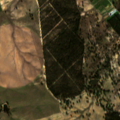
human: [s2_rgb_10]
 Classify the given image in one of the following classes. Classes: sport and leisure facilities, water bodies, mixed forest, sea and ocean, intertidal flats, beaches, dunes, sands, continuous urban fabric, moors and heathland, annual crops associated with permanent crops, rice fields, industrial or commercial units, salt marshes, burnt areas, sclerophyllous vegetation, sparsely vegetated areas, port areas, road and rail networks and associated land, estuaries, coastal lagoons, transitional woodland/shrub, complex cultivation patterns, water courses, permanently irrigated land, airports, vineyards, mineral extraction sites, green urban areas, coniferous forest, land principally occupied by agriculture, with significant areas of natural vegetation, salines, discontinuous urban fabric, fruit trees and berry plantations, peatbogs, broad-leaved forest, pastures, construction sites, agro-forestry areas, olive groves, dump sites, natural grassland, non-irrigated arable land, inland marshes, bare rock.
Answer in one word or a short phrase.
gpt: non-irrigated arable land, permanently irrigated land, pastures, complex cultivation patterns, agro-forestry areas, broad-leaved forest, mixed forest, transitional woodland/shrub